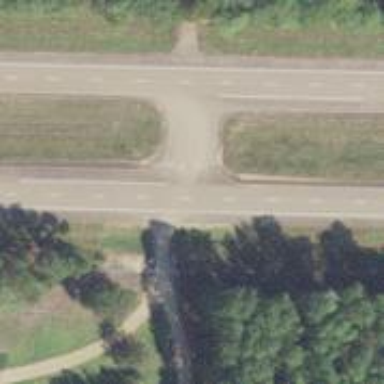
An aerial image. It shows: Trunk link highway.